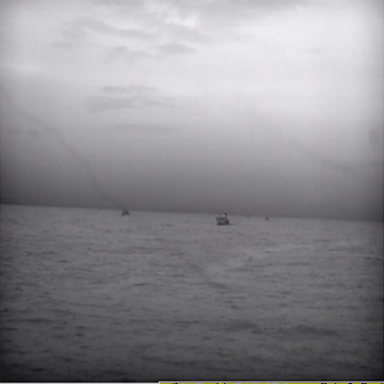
There is a bulk_carrier in the infrared image.